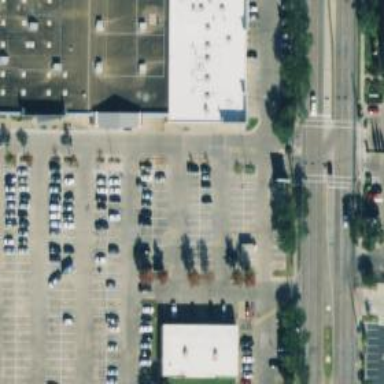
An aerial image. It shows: Parking space is available.